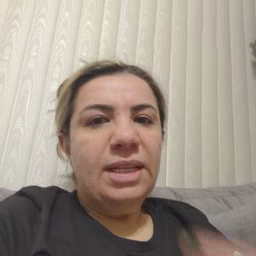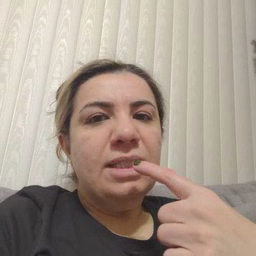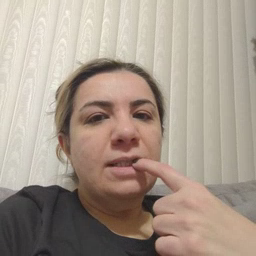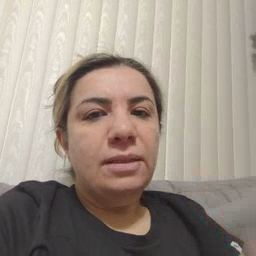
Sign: tooth